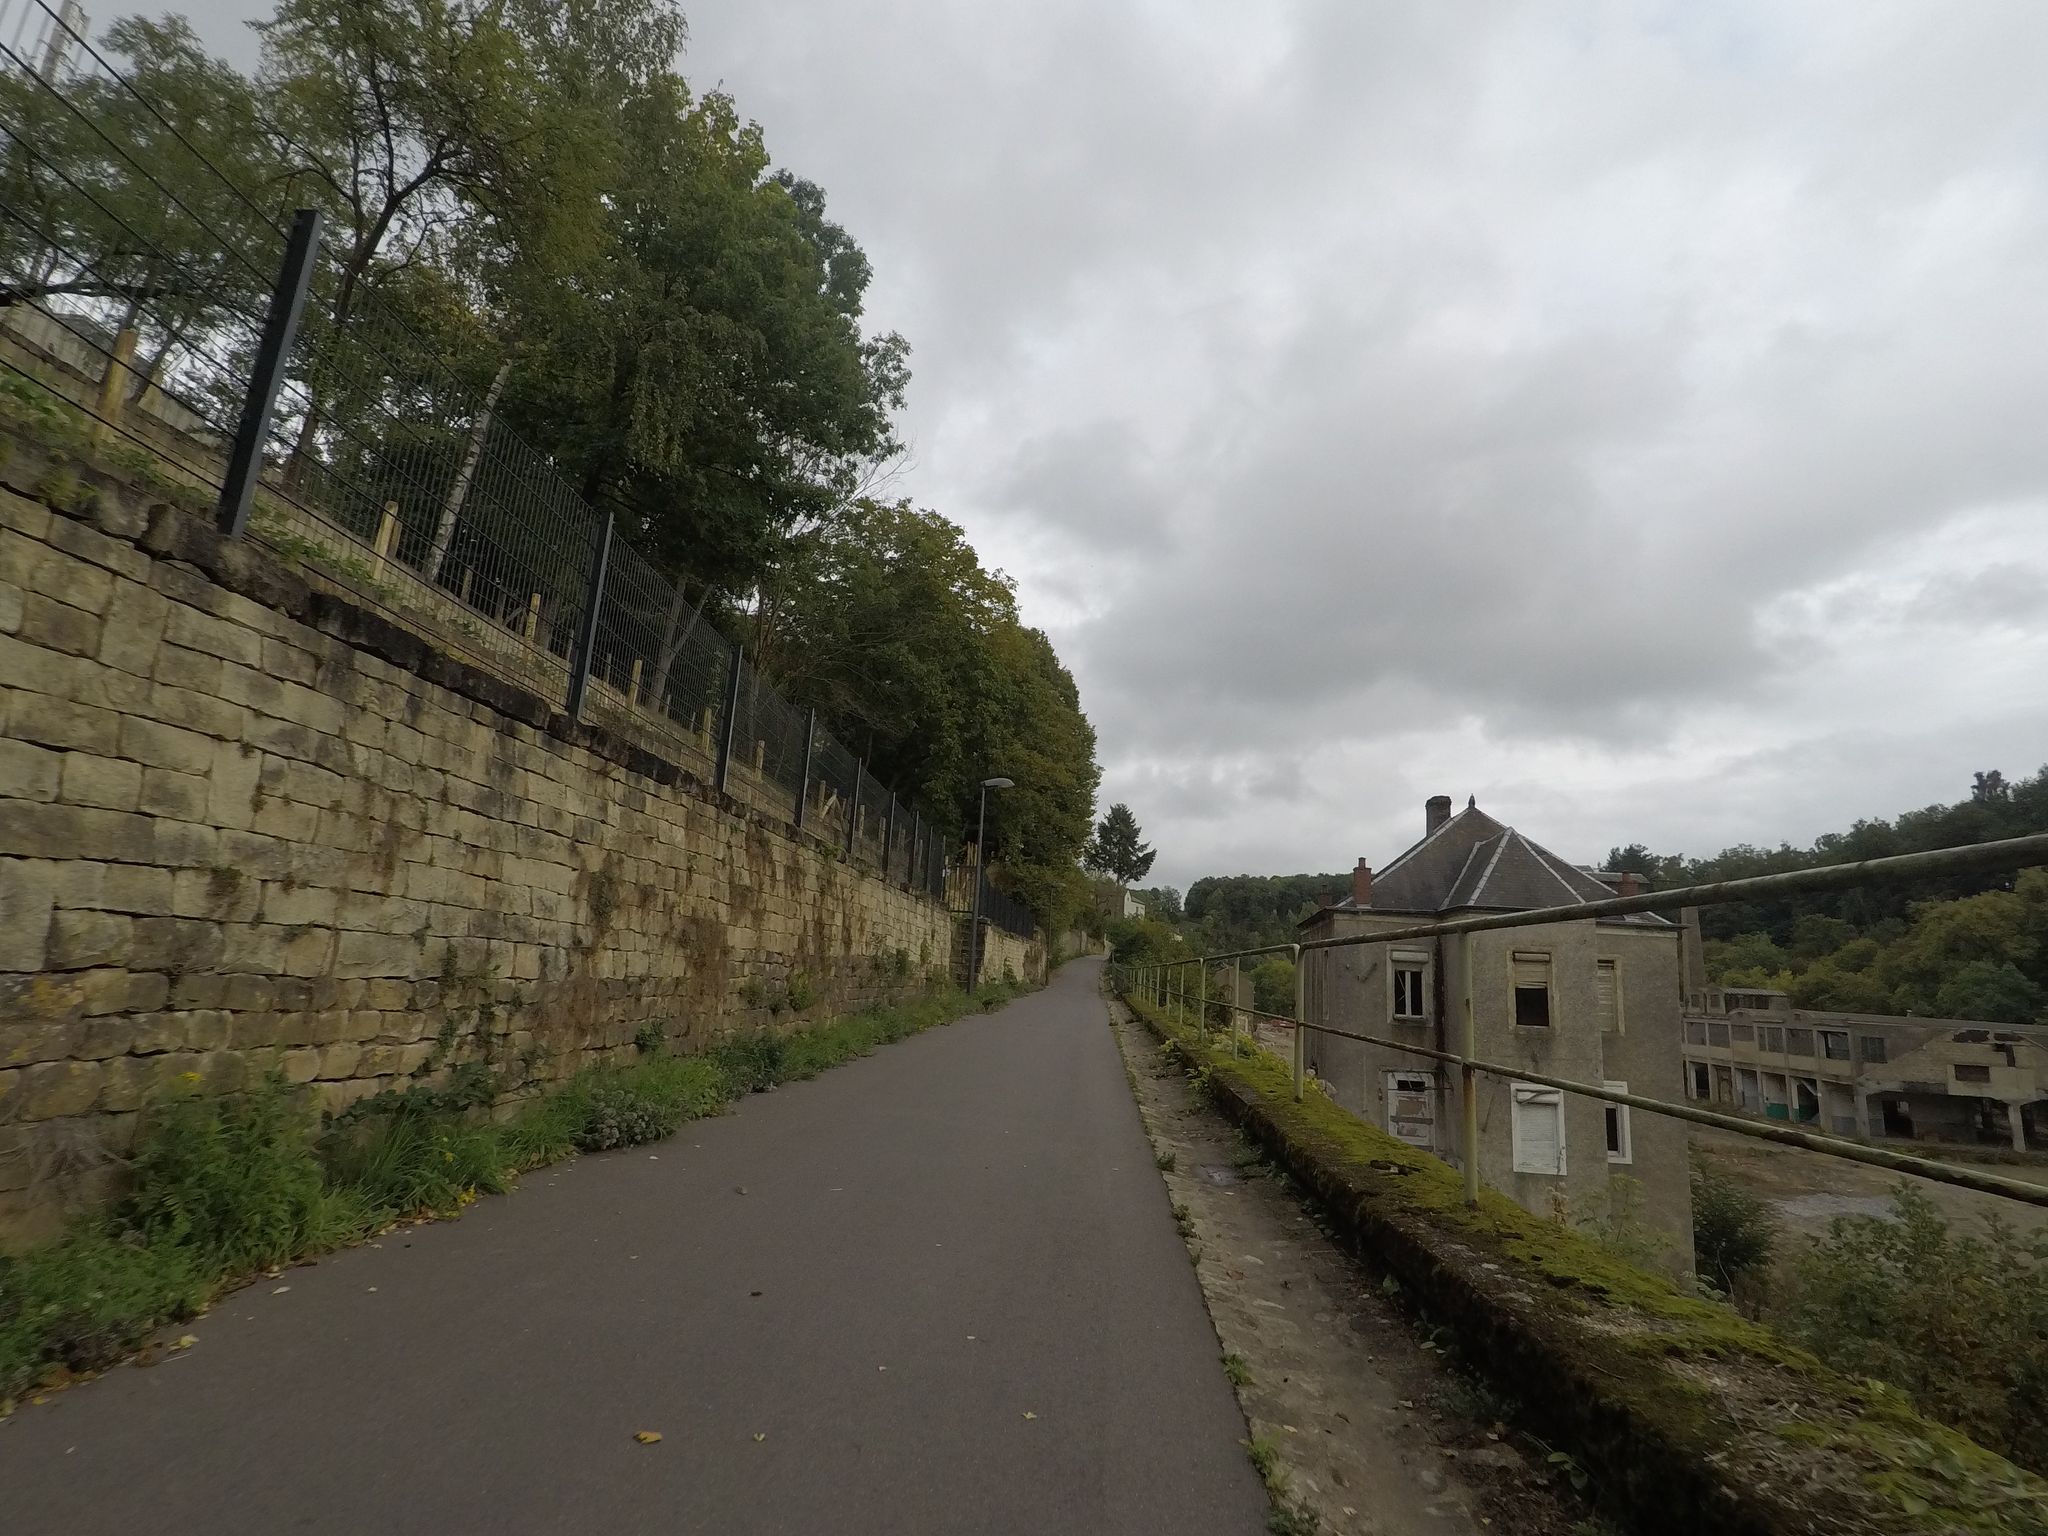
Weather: cloudy
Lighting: day
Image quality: good
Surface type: cycling surface
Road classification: cycleway, path
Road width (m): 2, 1
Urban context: urban centre
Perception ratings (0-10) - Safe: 3.7, Lively: 2.55, Beautiful: 8.8, Boring: 5.9, Depressing: 5.78, Wealthy: 4.95